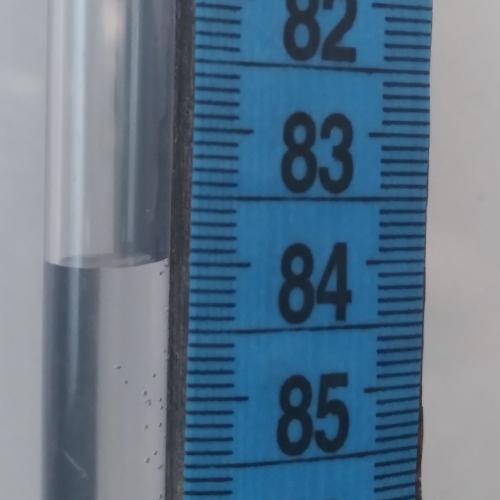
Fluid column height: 84.0 cm